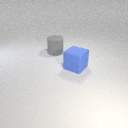
large blue rubber cube to the right of large gray rubber cylinder